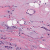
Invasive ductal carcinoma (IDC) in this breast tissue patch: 1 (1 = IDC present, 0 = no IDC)